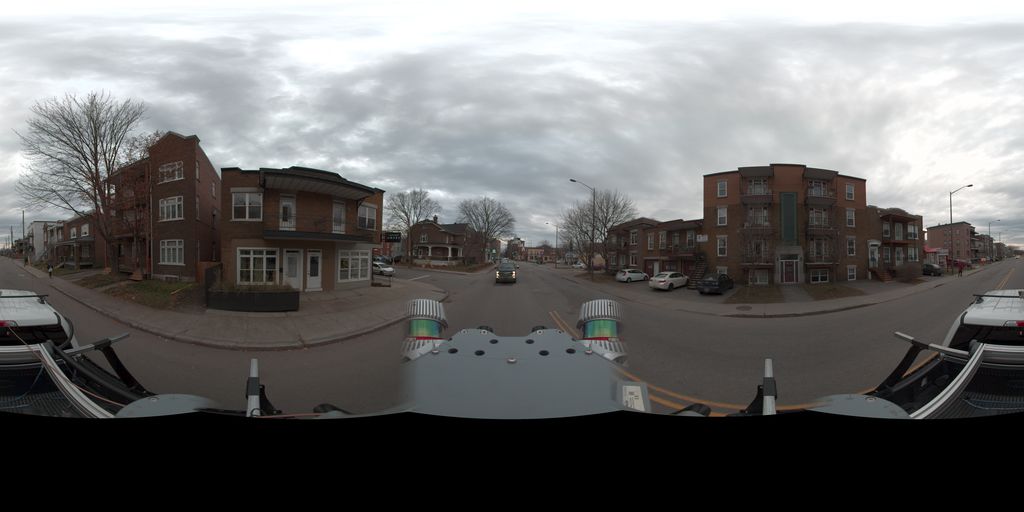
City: quebec_city